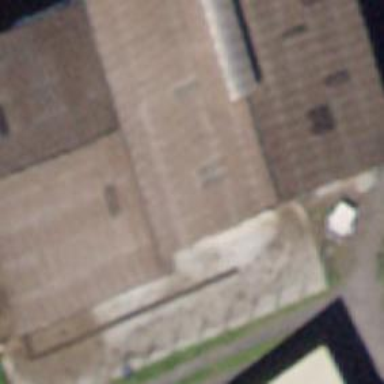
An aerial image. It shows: Barn.